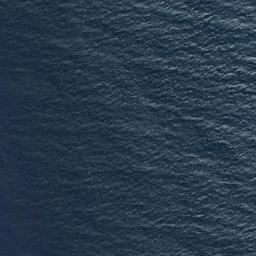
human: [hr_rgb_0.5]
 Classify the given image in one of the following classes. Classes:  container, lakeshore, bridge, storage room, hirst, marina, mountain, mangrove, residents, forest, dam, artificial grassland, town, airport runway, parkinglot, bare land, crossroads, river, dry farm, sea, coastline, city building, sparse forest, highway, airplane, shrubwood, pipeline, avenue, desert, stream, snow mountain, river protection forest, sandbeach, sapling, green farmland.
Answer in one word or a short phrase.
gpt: sea